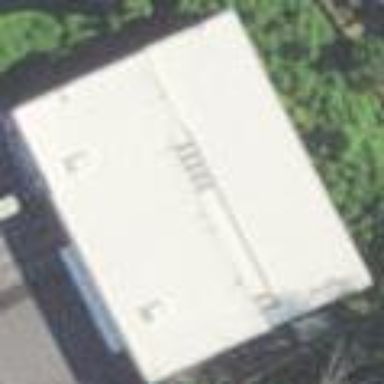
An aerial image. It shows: Storage rental shop located in building.